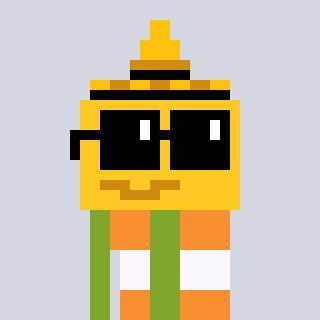
a pixel art character with square black sunglasses, a mustard-shaped head and a slimegreen-colored body on a cool background